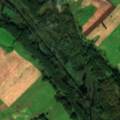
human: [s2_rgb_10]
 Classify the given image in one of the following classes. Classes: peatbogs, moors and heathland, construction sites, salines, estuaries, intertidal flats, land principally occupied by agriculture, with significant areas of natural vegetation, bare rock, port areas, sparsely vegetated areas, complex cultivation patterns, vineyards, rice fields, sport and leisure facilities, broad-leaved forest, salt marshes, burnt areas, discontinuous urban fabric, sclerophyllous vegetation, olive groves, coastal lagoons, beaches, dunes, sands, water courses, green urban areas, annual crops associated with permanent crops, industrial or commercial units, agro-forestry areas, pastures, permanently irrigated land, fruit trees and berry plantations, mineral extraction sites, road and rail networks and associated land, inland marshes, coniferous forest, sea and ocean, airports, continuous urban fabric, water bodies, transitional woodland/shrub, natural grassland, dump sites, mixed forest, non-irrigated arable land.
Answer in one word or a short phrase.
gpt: non-irrigated arable land, pastures, complex cultivation patterns, land principally occupied by agriculture, with significant areas of natural vegetation, broad-leaved forest